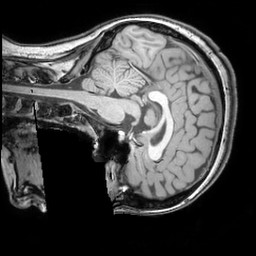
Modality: T1w
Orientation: sagittal
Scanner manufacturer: philips
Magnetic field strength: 3 T
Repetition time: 0.008073 s
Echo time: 0.003695 s